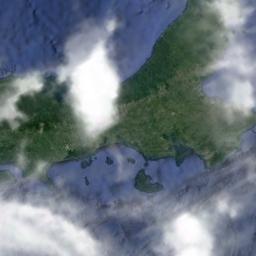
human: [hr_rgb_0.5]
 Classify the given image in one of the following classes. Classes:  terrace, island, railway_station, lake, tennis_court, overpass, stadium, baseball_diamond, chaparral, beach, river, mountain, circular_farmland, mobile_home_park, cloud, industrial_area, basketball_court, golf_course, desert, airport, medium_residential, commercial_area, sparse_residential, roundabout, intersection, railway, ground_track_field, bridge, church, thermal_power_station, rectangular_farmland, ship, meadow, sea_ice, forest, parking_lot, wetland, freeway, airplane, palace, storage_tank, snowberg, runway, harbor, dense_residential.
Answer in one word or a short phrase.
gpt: cloud